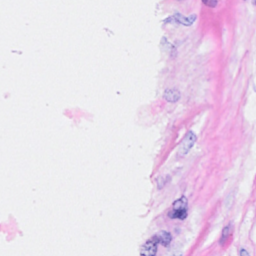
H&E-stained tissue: Breast